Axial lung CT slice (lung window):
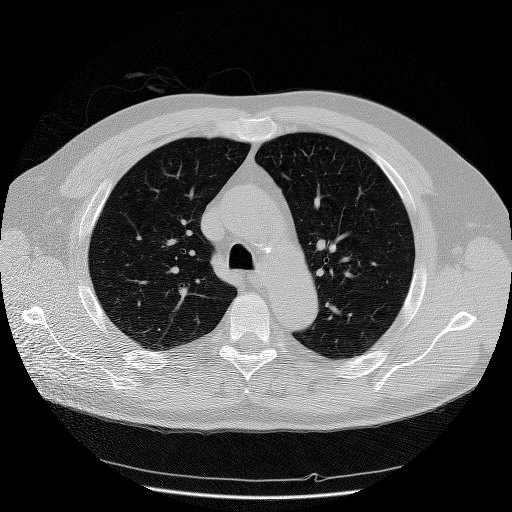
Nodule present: no